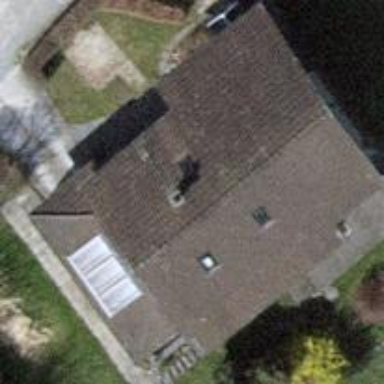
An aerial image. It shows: Detached building.